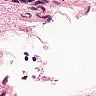
Metastatic tissue present: no